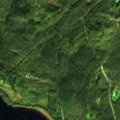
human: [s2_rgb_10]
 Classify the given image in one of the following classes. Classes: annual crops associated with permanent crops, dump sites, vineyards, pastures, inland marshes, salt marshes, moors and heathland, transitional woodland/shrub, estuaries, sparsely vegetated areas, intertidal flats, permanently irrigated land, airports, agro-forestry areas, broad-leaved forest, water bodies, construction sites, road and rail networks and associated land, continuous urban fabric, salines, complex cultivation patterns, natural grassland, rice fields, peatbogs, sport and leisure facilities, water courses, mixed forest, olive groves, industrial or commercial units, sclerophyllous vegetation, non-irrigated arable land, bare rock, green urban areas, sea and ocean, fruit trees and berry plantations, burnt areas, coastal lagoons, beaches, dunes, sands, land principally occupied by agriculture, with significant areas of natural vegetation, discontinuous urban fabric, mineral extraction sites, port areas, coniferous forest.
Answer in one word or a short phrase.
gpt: coniferous forest, mixed forest, water bodies